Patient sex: M
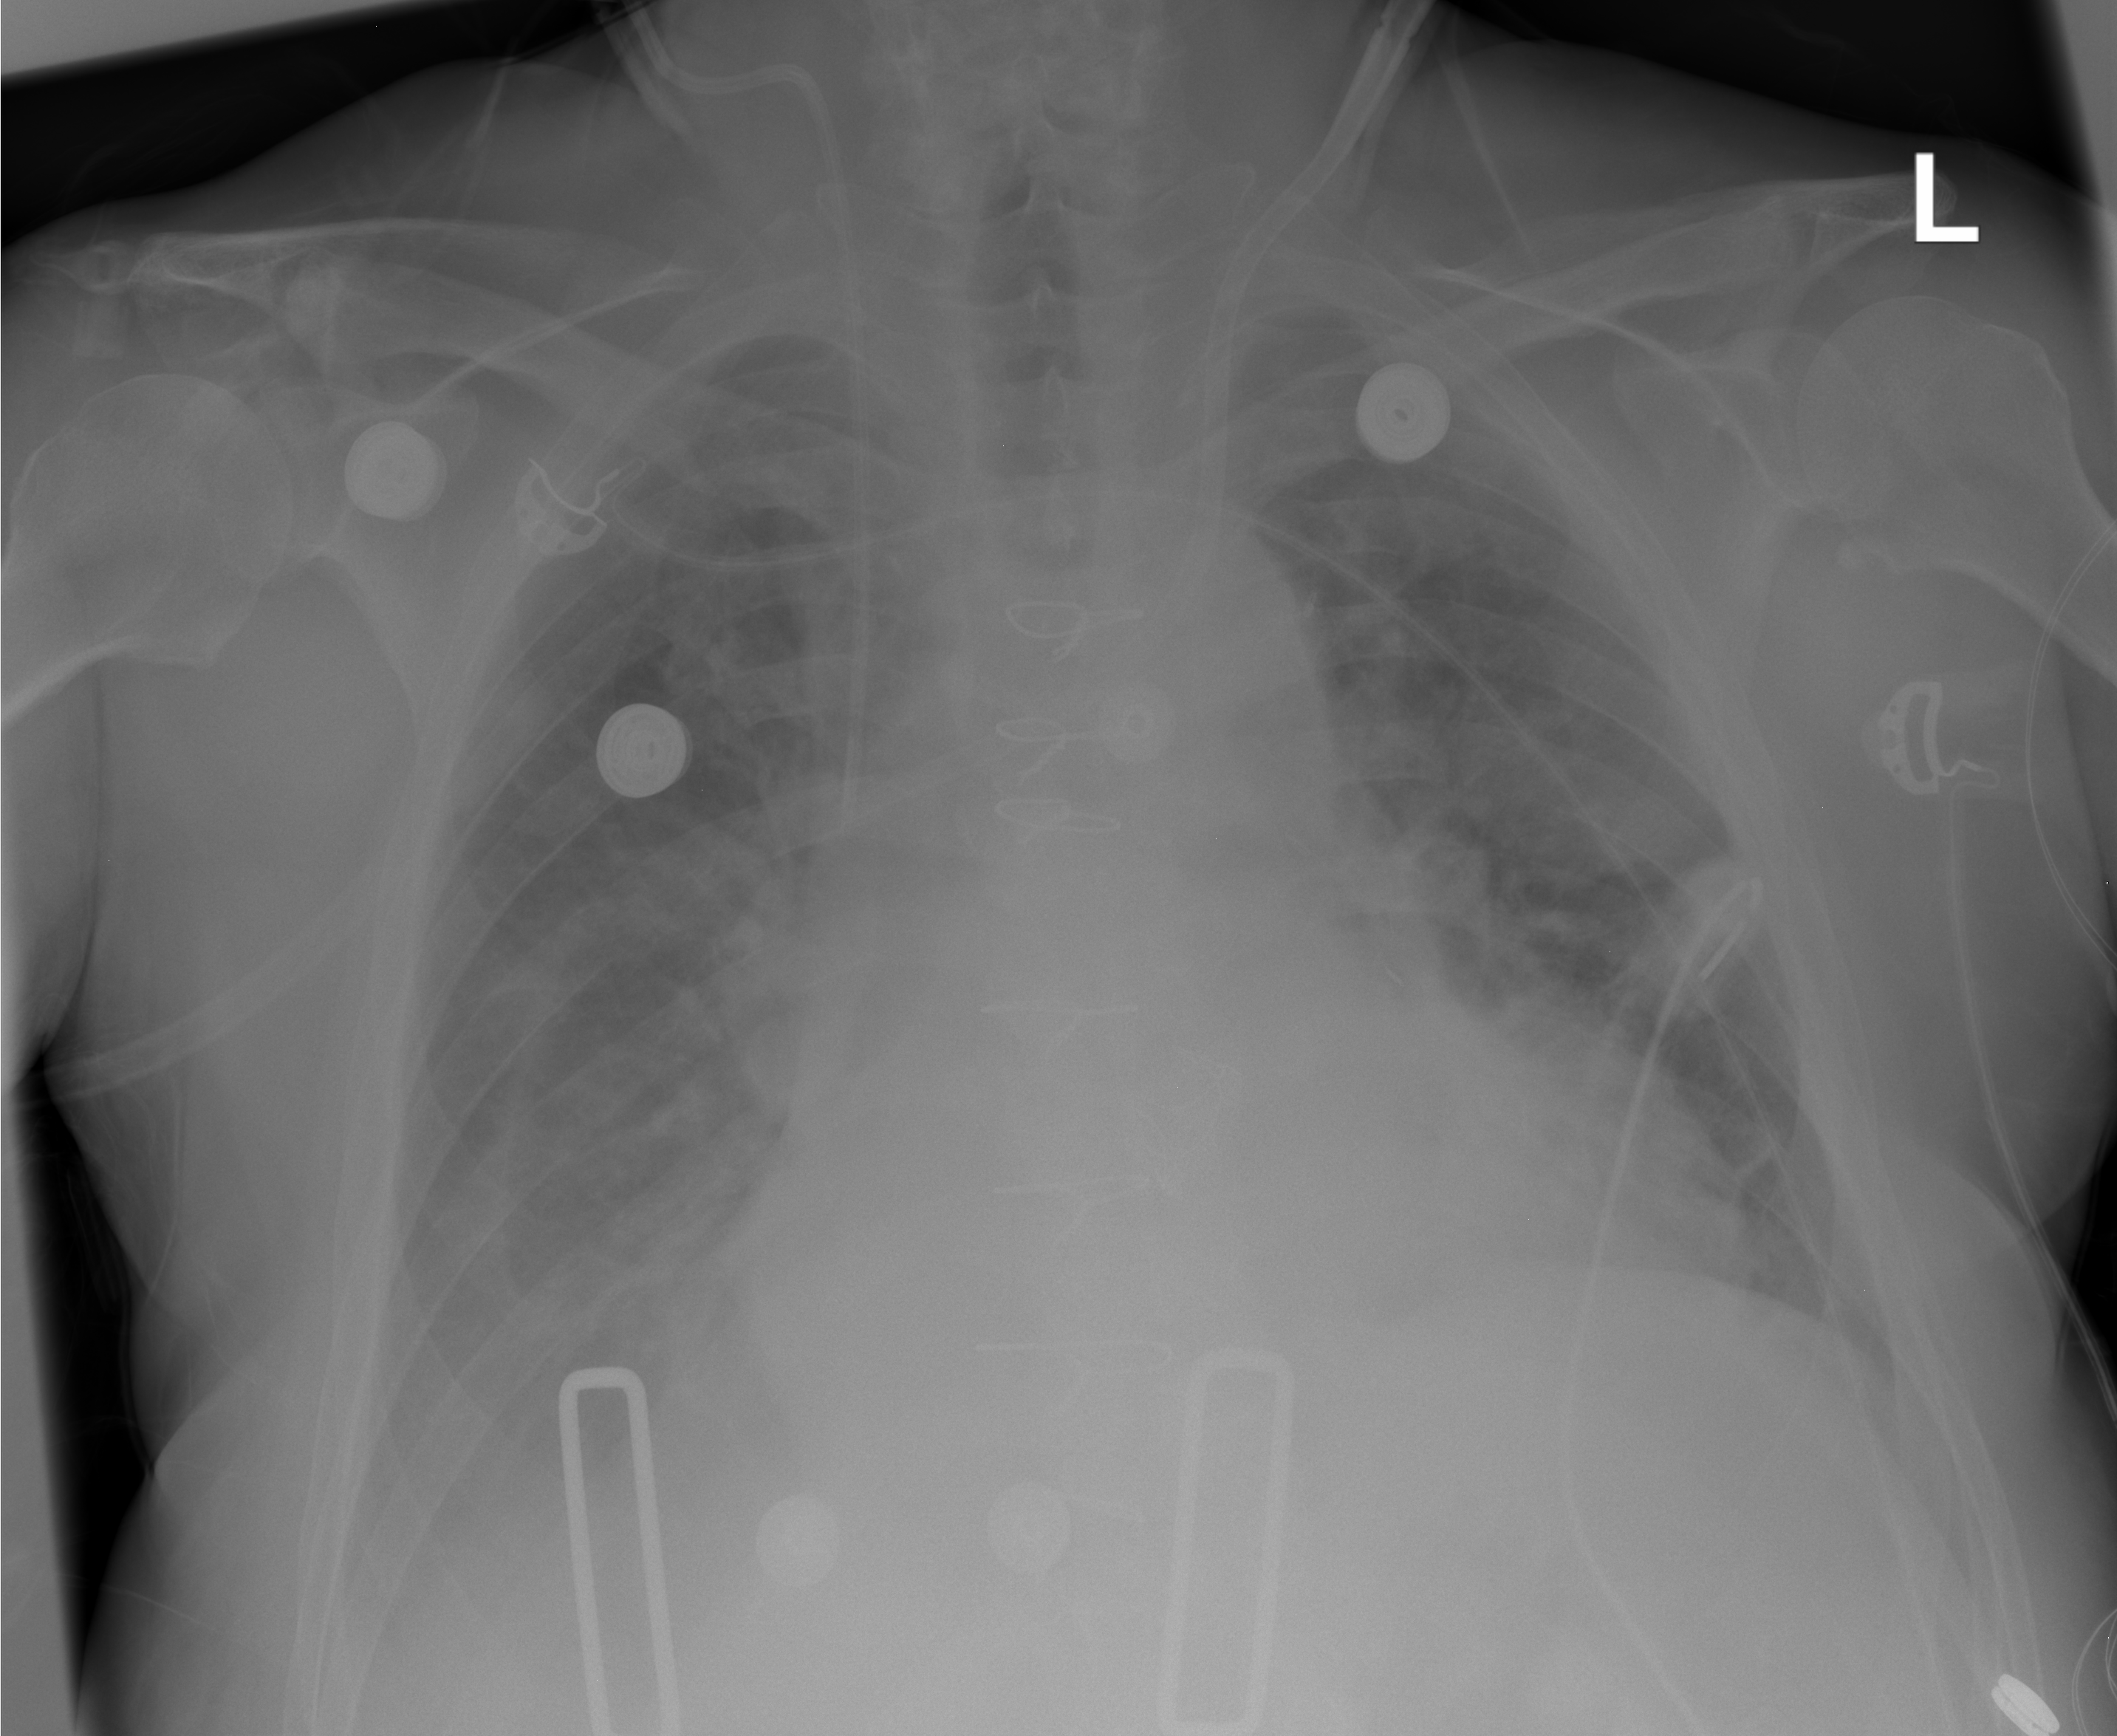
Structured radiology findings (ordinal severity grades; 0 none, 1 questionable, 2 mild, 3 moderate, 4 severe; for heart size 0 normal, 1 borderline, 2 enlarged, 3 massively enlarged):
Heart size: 2
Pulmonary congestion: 2
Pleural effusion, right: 3
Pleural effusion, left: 1
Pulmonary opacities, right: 1
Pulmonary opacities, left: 1
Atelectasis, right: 3
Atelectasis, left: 2